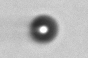
Label: bead